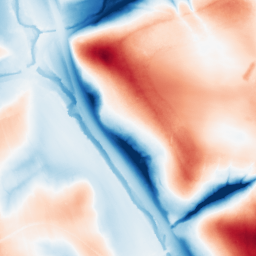
Category: edge_preserving
Decomposition family: guided
Decomposition parameters: radius: 32
eps: 1
Upsampling method: lanczos
Upsampling parameters: scale: 2
Upsampling scale: 2